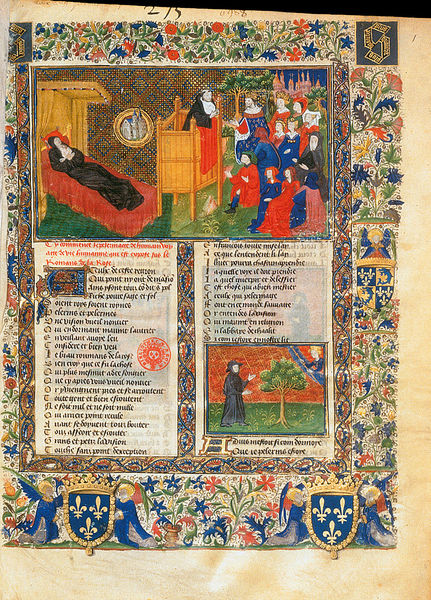
Titel: Die Pilgerfahrt zum himmlischen Jerusalem
Künstler: Guillaume de Deguileville
Institution: Paris, Bibliothèque Nationale
Schlagwörter: baum, blau, mann, weiß, grün, menschen, stadt, blumen, frau, hut, schwarz, blüten, rot, leute, muster, ornament, rahmen, bild, gold, personen, engel, ranken, schrift, liegen, könig, bett, schwestern, buch, seite, text, nonne, initiale, stempel, schwester, lilie, buchseite, wappen, prediger, kanzel, totenbett, verstorben, mittelalter, priester, mönch, predigt, baldachin, ordensschwester, lilien, miniatur, sigel, geburt, initial, buchmalerei, ordensfrauen, verstorbene, ordensfrau, klosterschwester, s, a